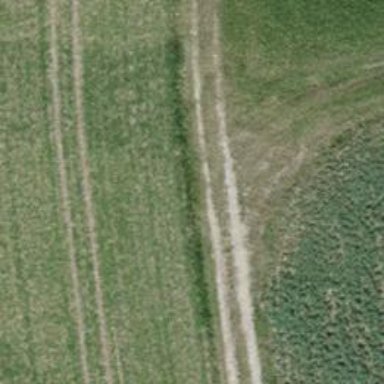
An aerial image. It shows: Track with compacted grade2 surface.